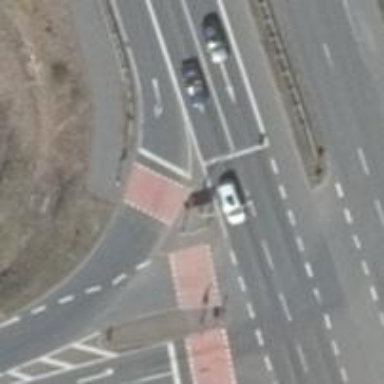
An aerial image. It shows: Road with traffic signals controlling the flow of traffic.